Field crop: maize
Growth stage: 2
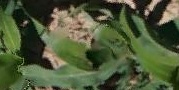
Species: maize